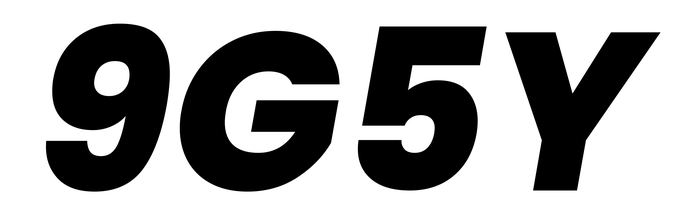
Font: Poppins-ExtraBoldItalic